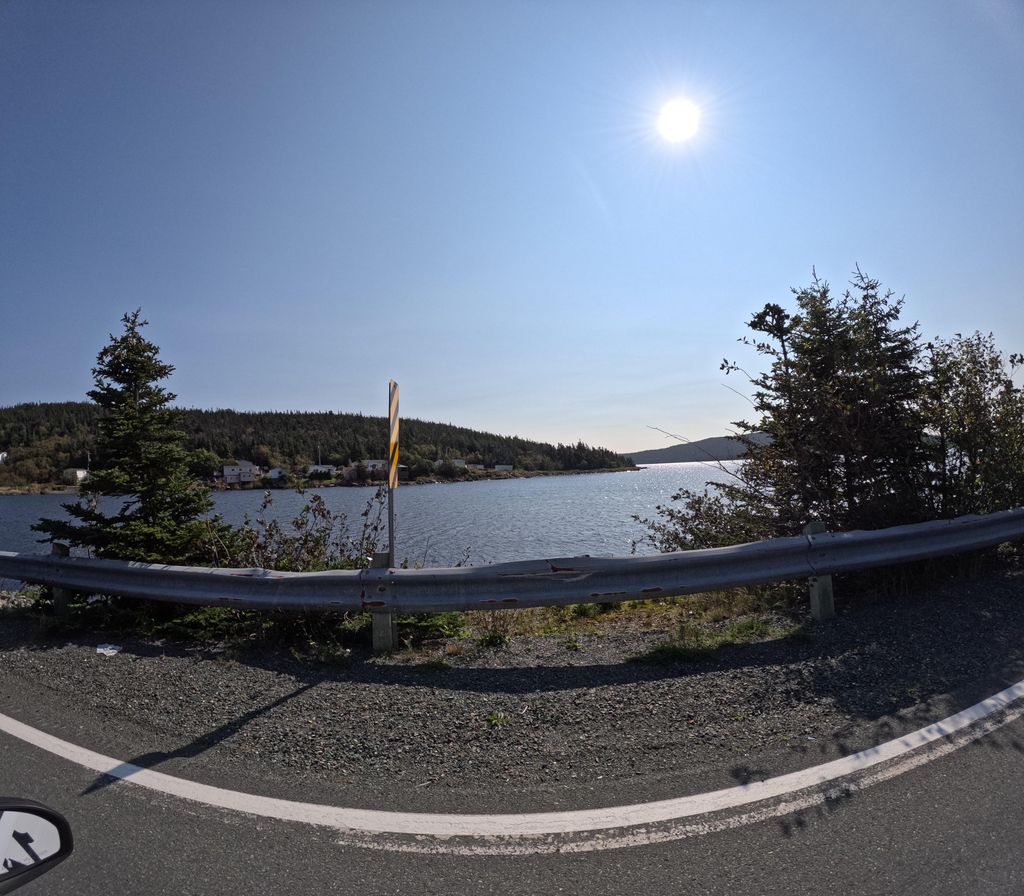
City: st_johns